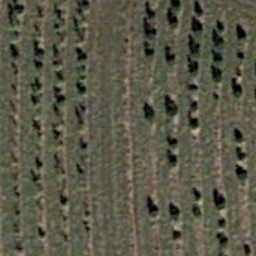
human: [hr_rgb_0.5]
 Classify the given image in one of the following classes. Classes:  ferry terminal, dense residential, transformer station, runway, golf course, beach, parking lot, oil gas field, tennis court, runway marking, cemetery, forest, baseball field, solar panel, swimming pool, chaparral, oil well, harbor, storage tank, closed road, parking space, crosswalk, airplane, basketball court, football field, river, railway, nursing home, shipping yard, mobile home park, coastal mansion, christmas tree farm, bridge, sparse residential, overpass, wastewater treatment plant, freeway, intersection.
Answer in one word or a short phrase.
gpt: christmas tree farm